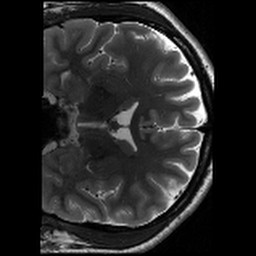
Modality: T2w
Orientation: coronal
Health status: healthy
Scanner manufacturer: siemens
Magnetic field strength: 3 T
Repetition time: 8.02 s
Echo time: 0.08 s